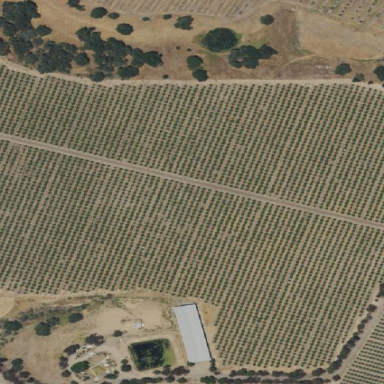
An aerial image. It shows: Orchard.